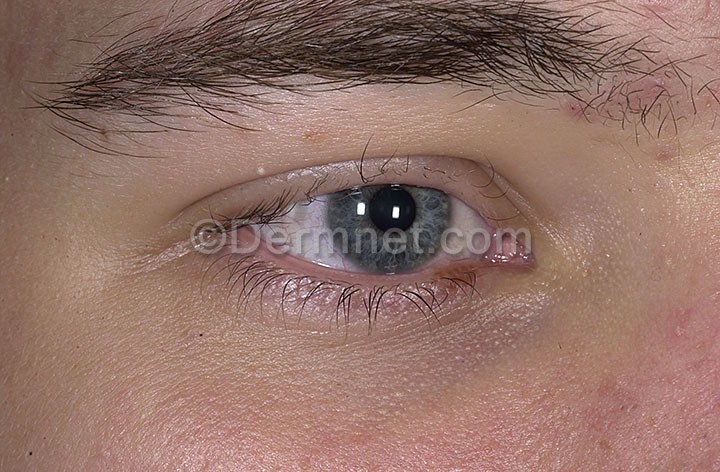
Disease: Nail Fungus and other Nail Disease